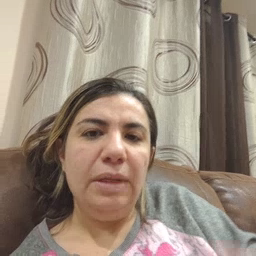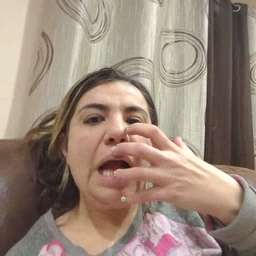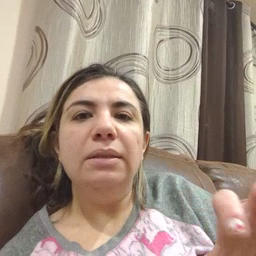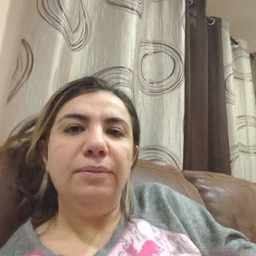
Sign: hot